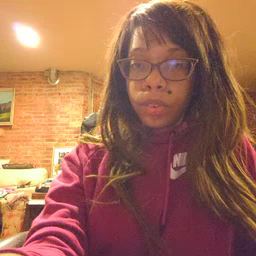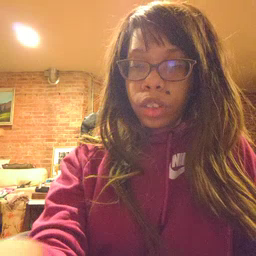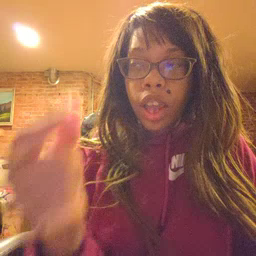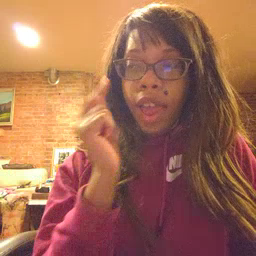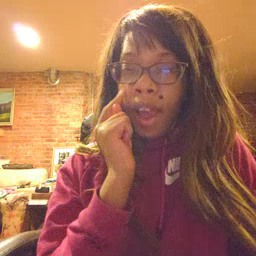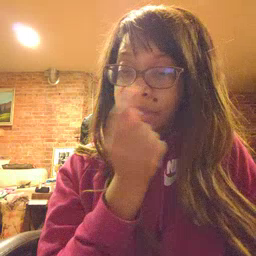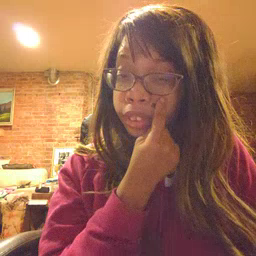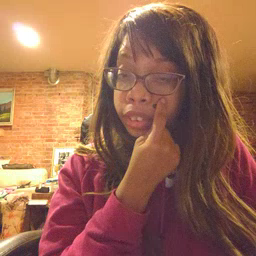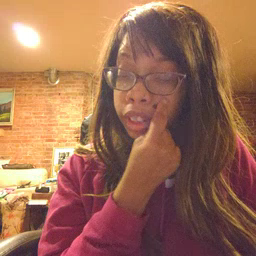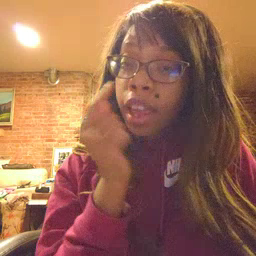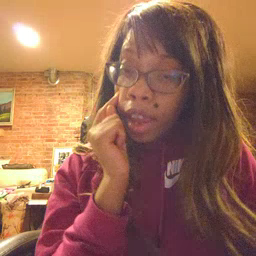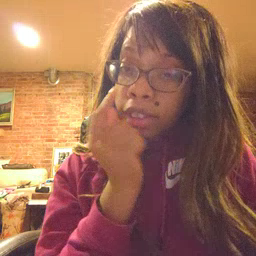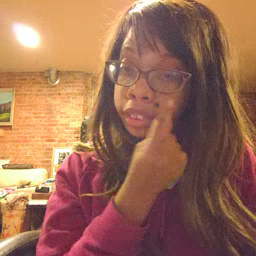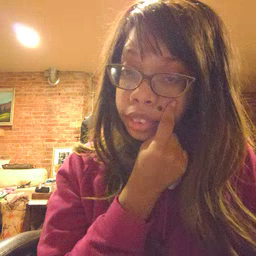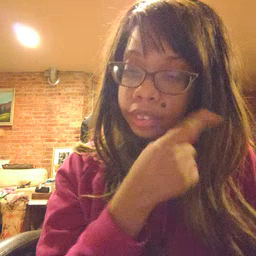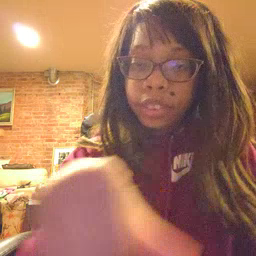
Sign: eye